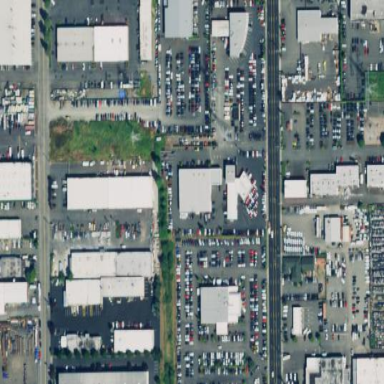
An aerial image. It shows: Commercial area with car shop.